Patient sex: M
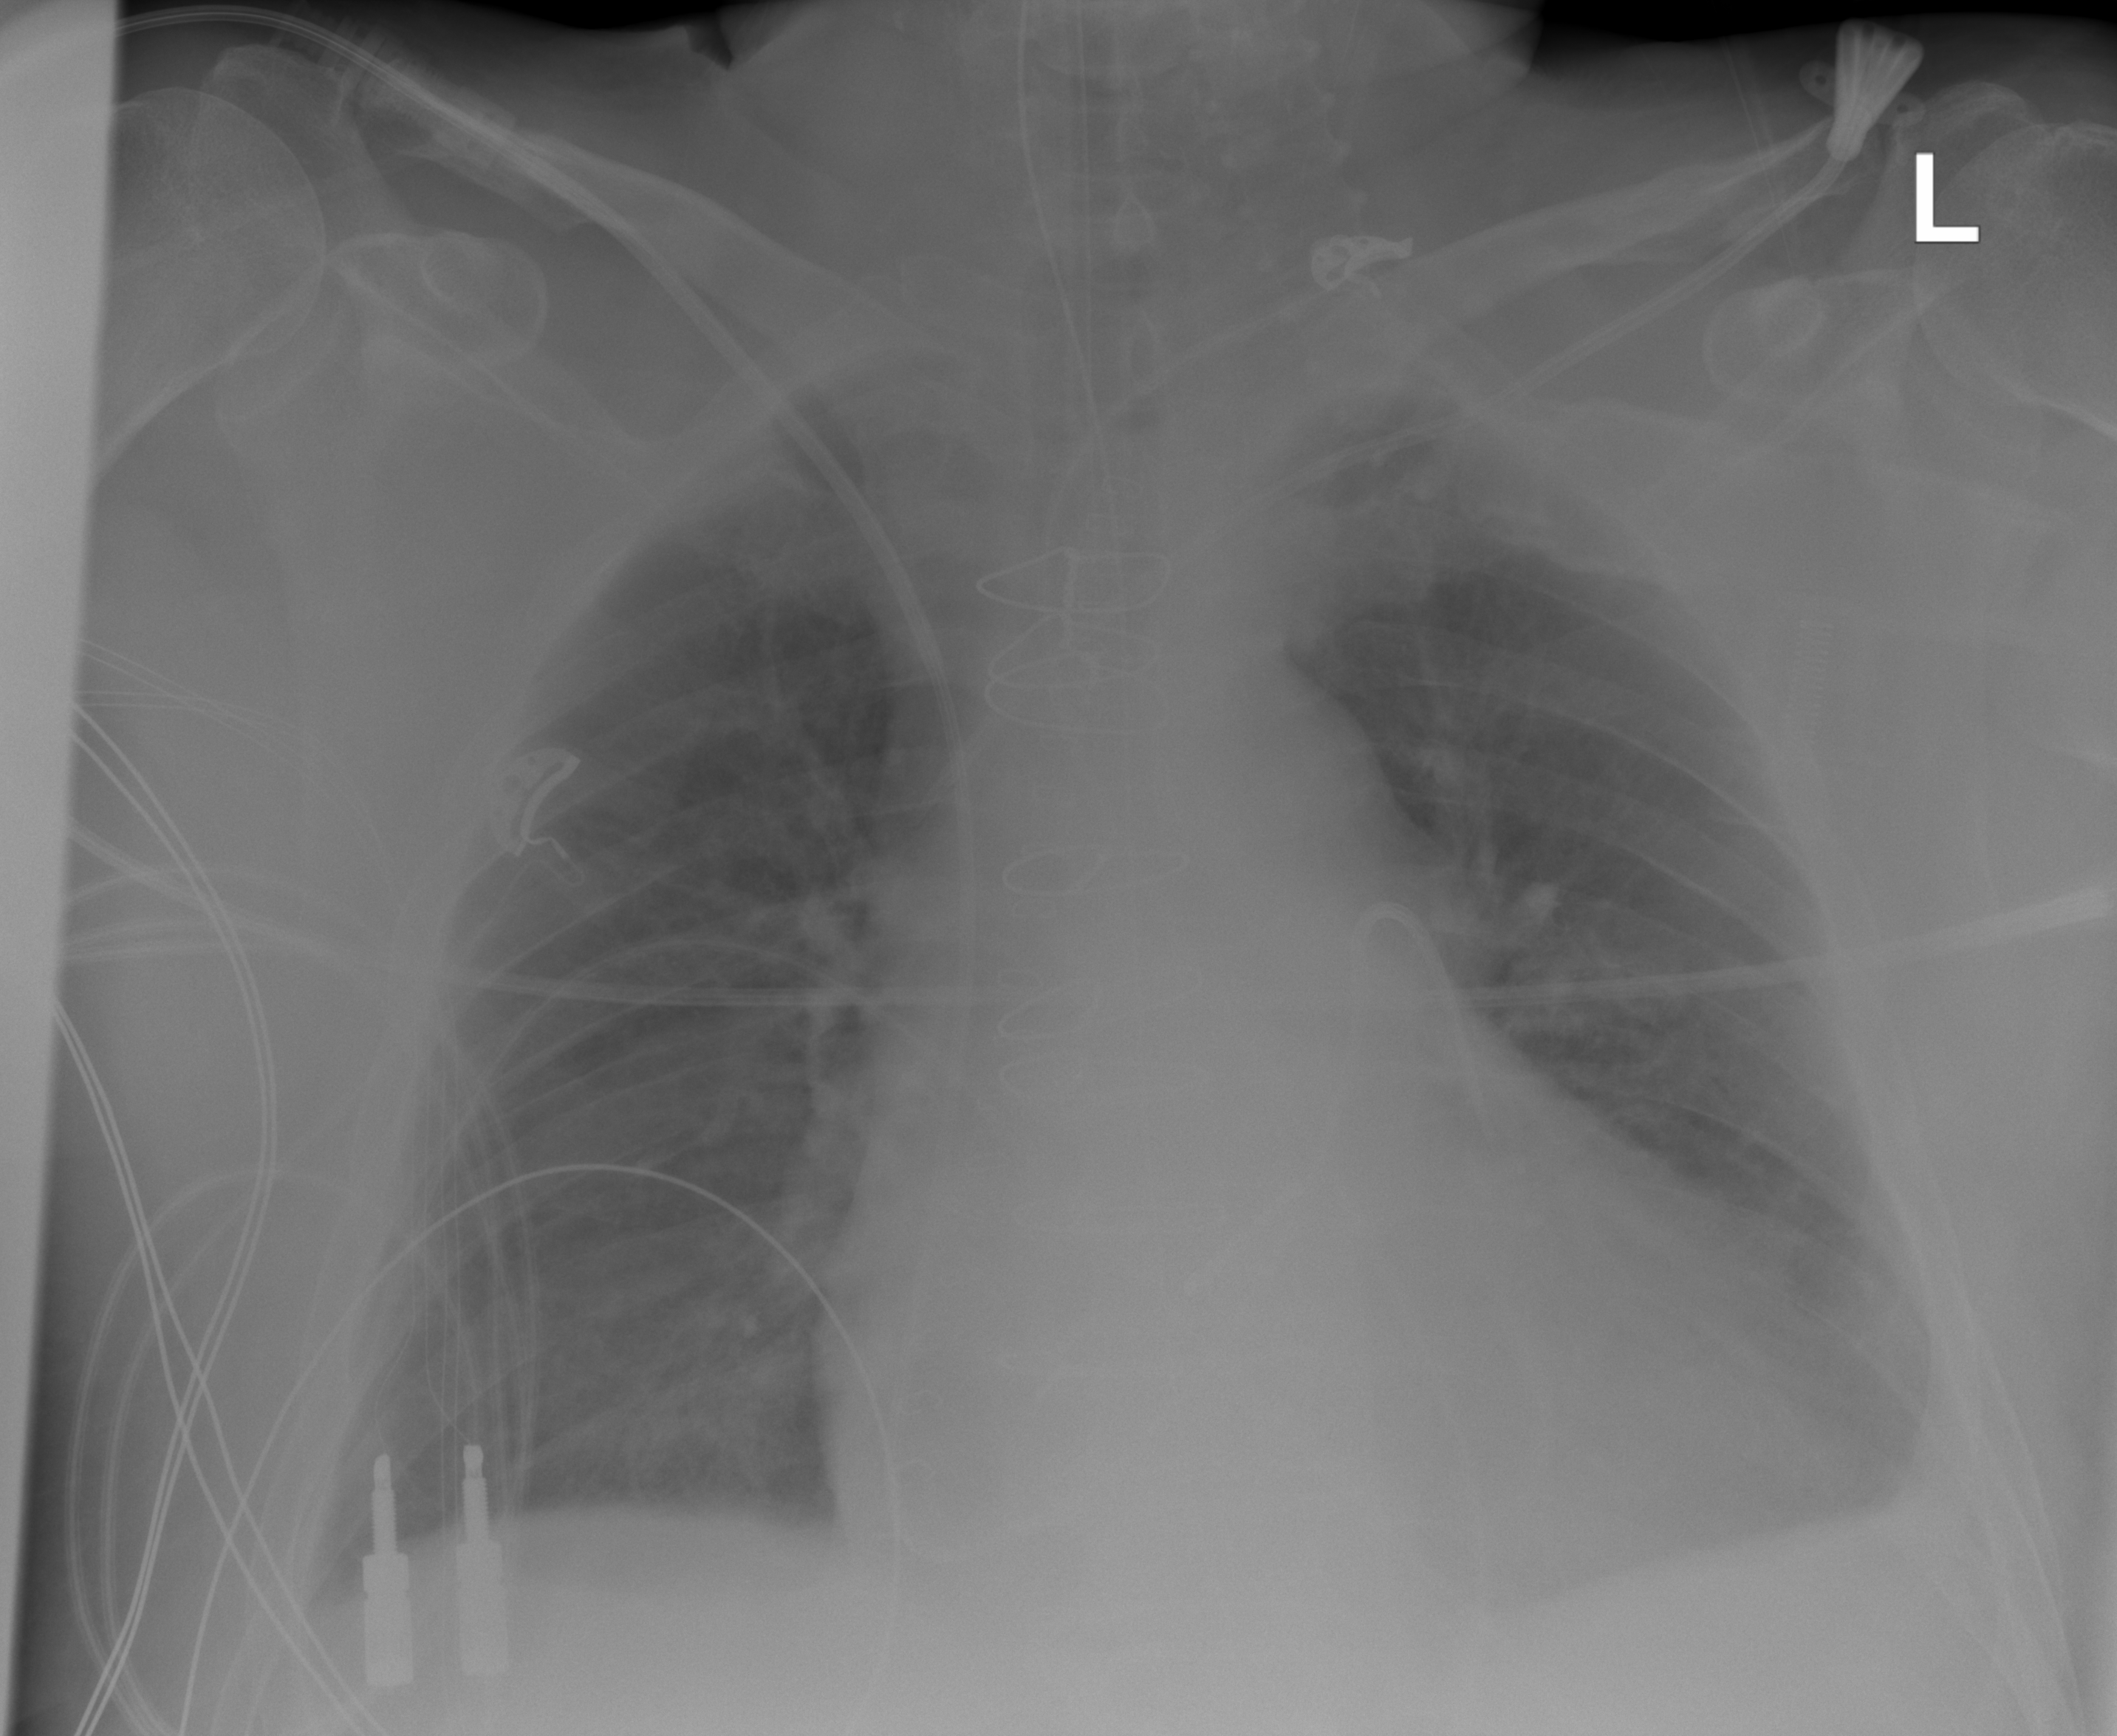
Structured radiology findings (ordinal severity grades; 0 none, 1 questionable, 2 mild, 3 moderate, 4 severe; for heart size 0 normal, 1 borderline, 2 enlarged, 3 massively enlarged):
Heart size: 2
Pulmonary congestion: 2
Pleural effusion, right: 1
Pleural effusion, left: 2
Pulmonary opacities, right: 0
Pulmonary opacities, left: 0
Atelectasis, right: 2
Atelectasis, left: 2